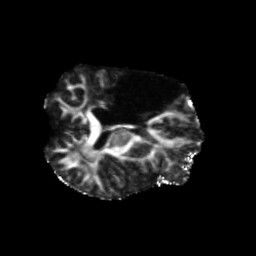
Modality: FA
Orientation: axial
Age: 46
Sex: female
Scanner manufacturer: siemens
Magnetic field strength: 3 T
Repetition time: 5.47 s
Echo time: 0.0854 s